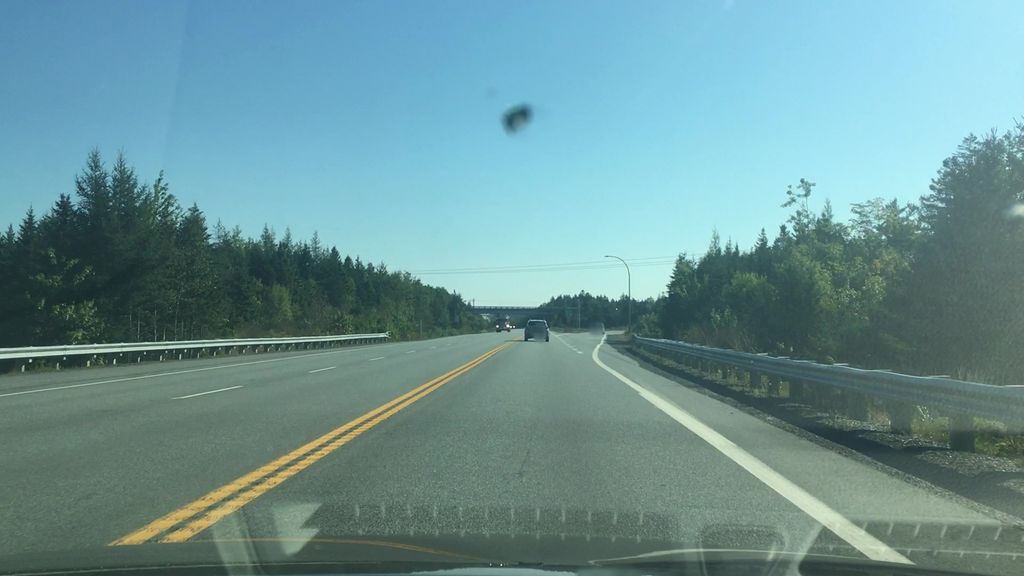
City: halifax